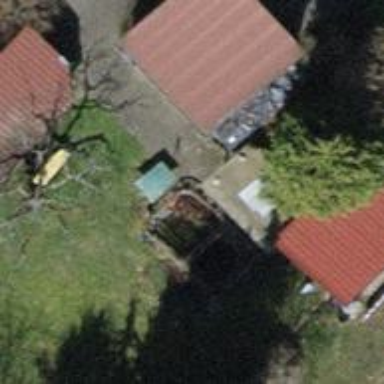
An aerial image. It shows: Garage building.